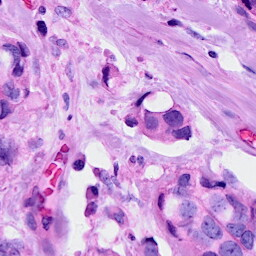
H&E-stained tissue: Breast